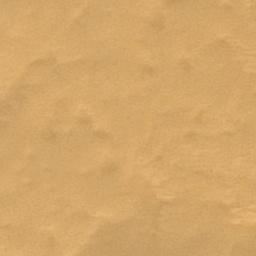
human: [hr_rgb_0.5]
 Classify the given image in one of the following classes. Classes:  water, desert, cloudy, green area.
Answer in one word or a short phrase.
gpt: desert